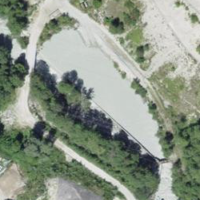
EUNIS habitat code: 50
Species observed at this site:
Impatiens balfourii